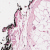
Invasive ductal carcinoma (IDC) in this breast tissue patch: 0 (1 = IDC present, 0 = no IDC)